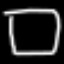
Label: square